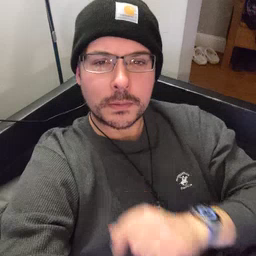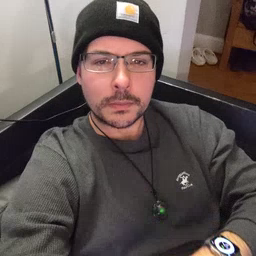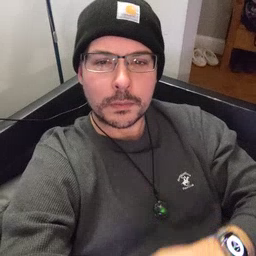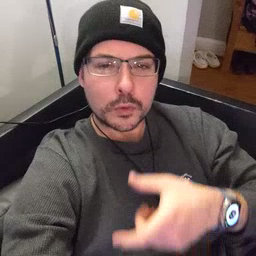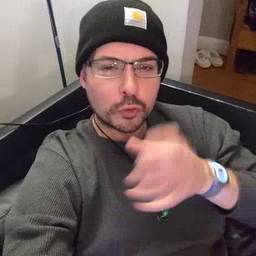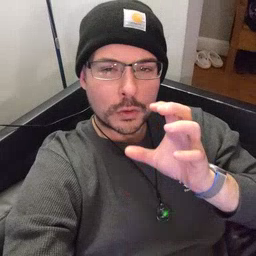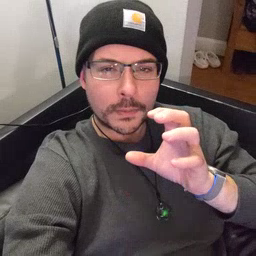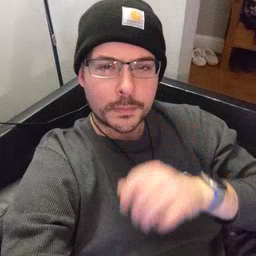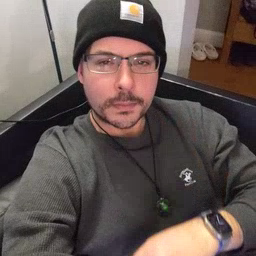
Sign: drink